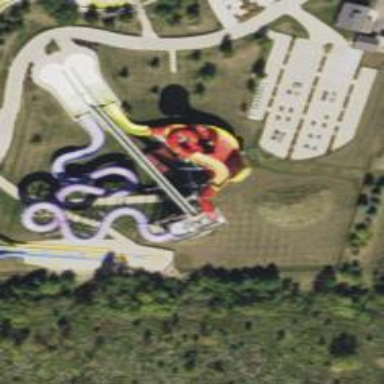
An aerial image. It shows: Water slide attraction.